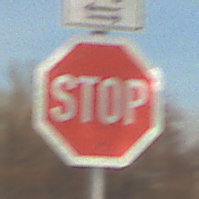
Verkehrszeichen: Stop
Zusatzzeichen oben: RichtungsangabeDurchPfeile9
Umgebung: Outdoor, Suburban
Tageszeit: MorningAfternoon
Wetter: PartlyCloudy
Licht: Natural
Jahreszeit: NotSpecified
Kontrast: HighContrast